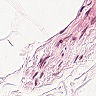
Metastatic tissue present: no